Aerial crown-view tile of a tropical tree (Barro Colorado Island, Panama), acquired 20240611:
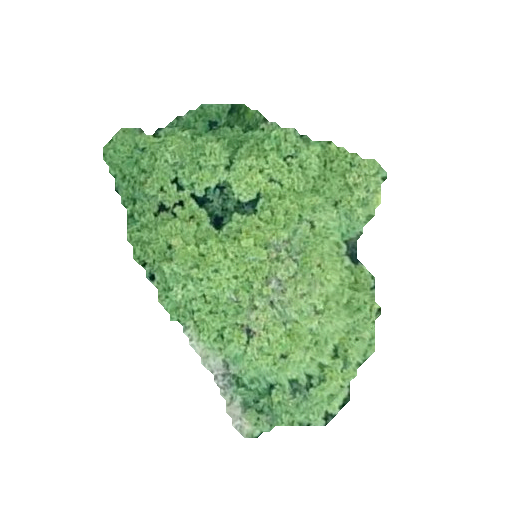
Species: Alseis blackiana
GBIF accepted scientific name: Alseis blackiana
Crown area: 97.449 m²